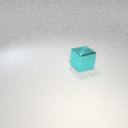
large cyan metal cube